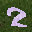
Label: 2